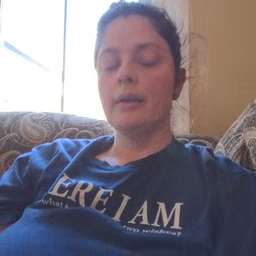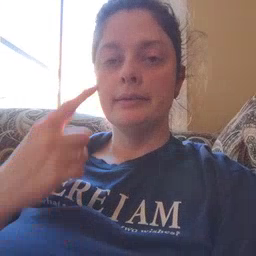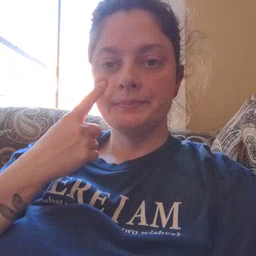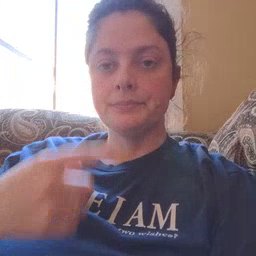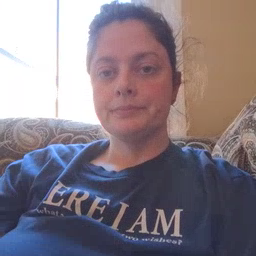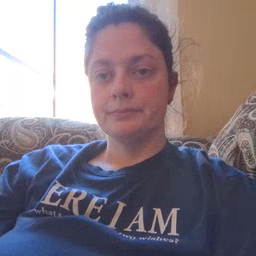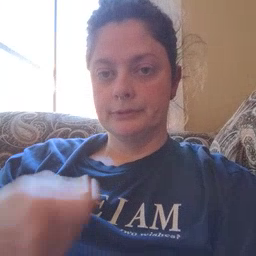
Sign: eye